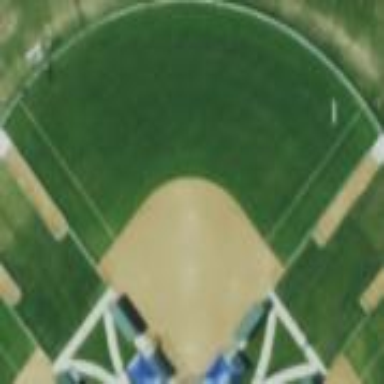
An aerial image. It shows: Softball pitch for leisure sports.